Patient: sex F, age 36
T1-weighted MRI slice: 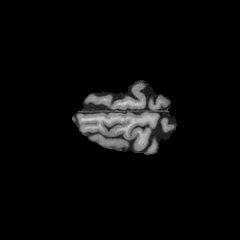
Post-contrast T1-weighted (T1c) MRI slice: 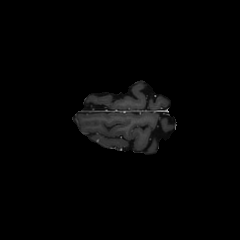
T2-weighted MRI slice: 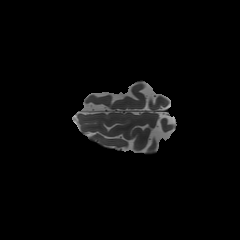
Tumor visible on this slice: no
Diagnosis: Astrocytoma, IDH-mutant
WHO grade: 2